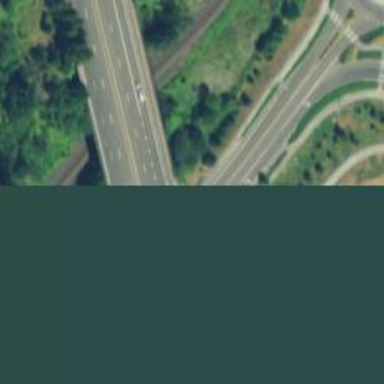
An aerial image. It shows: Bridge for trunk highway with expressway access.